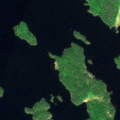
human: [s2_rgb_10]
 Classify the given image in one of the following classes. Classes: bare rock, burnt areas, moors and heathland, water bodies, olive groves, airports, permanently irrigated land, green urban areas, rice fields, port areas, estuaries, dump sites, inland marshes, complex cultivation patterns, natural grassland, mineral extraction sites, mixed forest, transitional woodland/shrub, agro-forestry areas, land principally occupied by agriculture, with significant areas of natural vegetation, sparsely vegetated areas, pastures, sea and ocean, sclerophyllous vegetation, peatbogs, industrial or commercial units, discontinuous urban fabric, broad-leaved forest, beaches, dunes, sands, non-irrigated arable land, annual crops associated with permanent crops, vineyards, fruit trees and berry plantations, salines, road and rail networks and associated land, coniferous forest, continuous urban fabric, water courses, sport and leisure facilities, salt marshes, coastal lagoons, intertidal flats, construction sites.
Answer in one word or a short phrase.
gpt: coniferous forest, mixed forest, water bodies